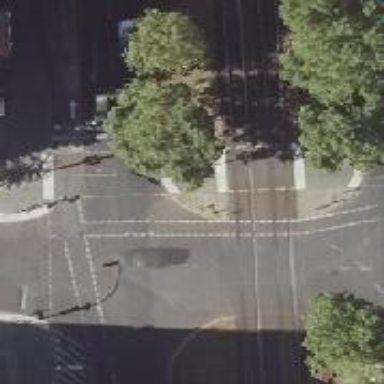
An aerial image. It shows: Footway crossing with traffic signals and pedestrian island.